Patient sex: M
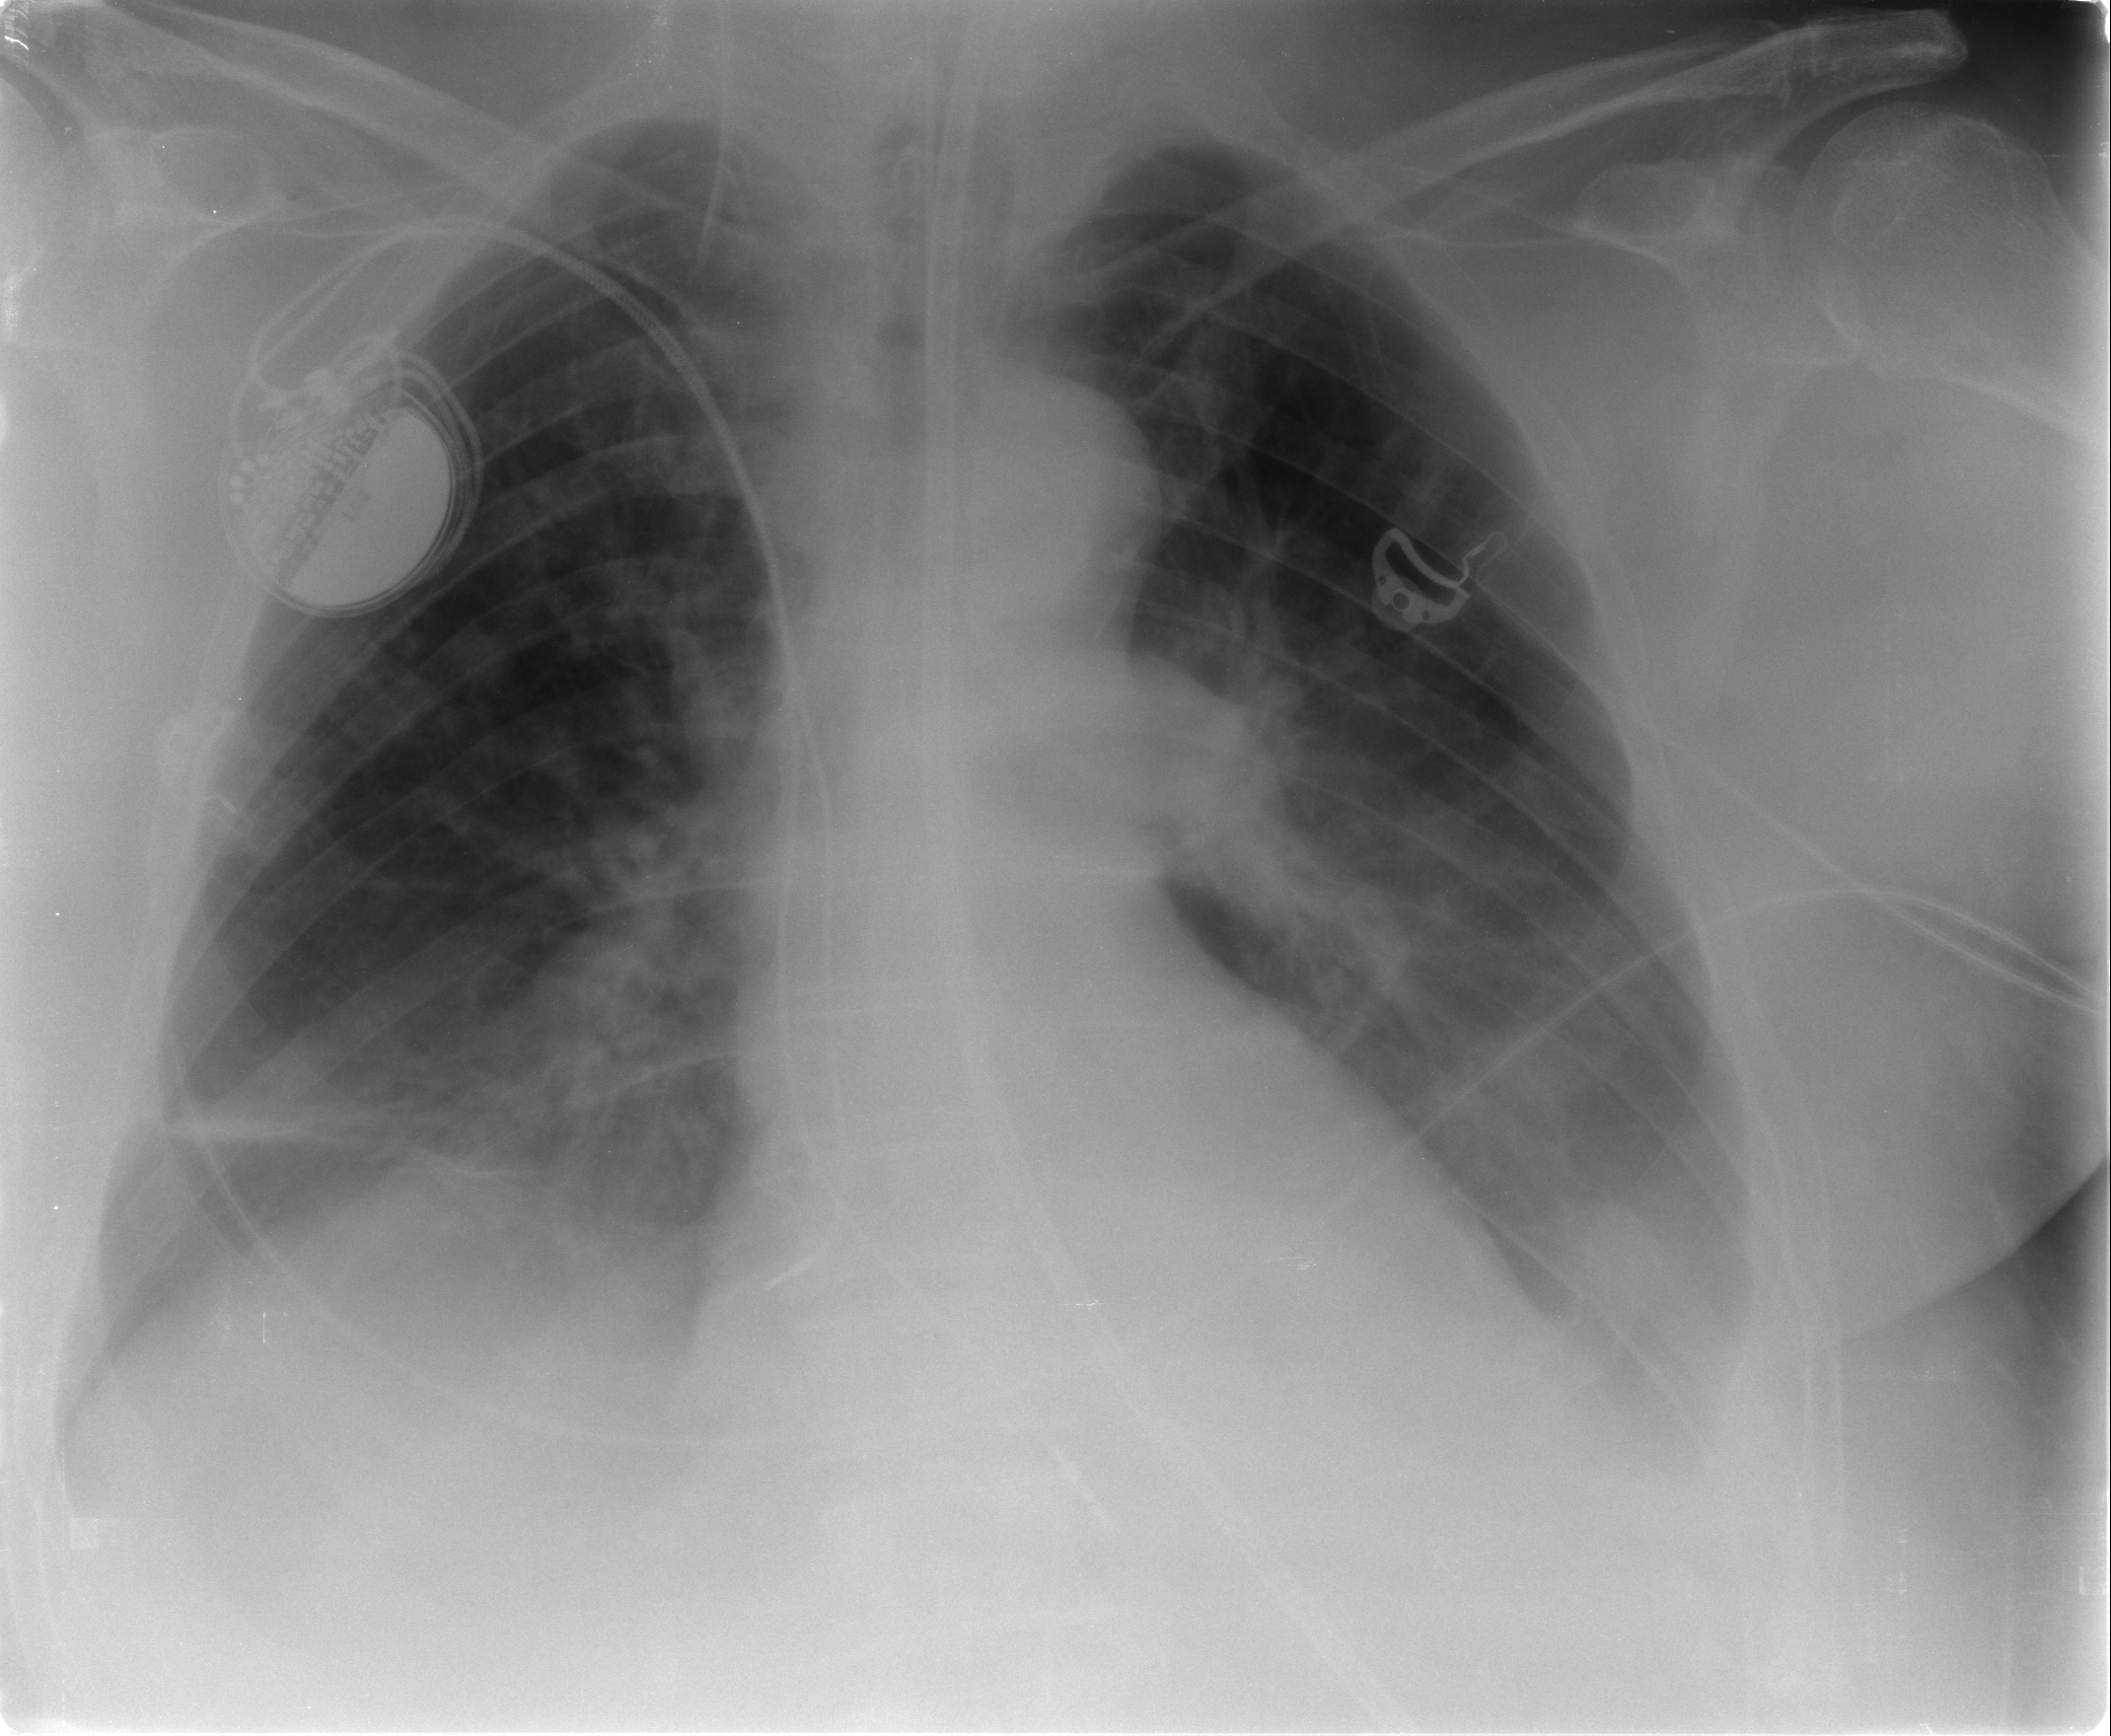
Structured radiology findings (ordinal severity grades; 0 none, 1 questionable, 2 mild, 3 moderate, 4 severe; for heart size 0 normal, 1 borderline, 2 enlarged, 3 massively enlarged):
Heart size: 0
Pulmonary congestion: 1
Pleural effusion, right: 2
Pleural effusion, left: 2
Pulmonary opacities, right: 0
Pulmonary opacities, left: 1
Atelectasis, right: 2
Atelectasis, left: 2